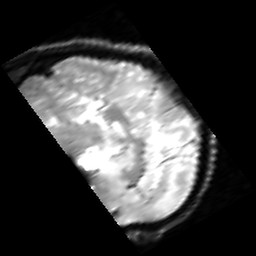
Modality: inplaneT2
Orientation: sagittal
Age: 30
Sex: male